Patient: sex M, age 46
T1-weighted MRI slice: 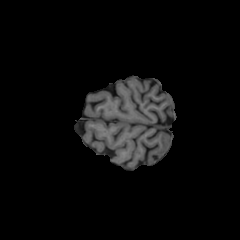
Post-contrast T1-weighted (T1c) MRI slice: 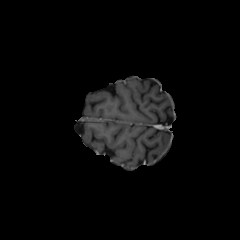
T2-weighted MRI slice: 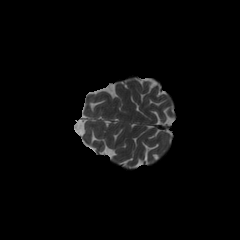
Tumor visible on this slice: yes
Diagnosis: Oligodendroglioma, IDH-mutant, 1p/19q-codeleted
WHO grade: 2